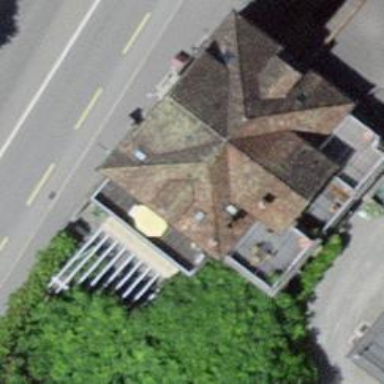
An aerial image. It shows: Restaurant.